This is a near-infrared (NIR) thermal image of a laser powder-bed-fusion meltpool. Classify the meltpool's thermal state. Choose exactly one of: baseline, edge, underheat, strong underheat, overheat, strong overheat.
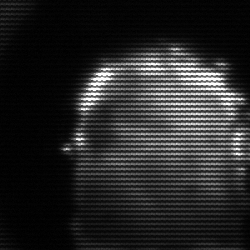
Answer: baseline